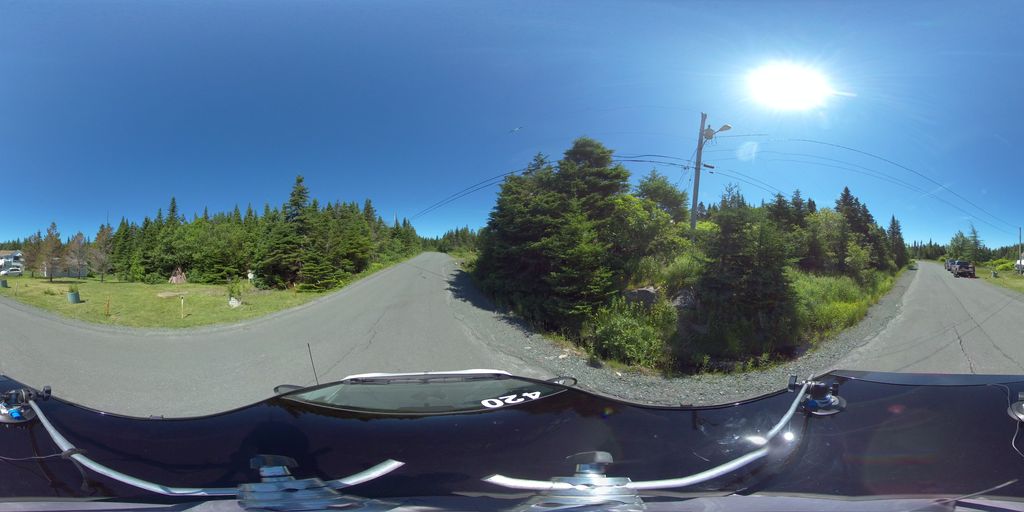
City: st_johns